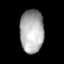
Tissue: lung
Cell type: Fibroblasts
Senescence score: 0.6145
Nuclear area (px): 1008
Mean DAPI intensity: 172.194